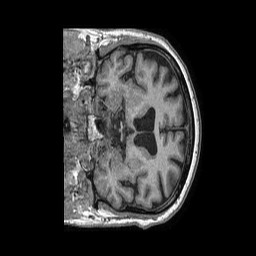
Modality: T1w
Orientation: coronal
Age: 63
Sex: male
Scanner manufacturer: philips
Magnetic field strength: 1.5 T
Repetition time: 0.007874 s
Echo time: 0.003604 s